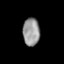
Tissue: prostate
Cell type: Myeloid cells
Senescence score: 0.2625
Nuclear area (px): 459
Mean DAPI intensity: 150.989